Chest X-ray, PA view. Patient: 41 years old, sex F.
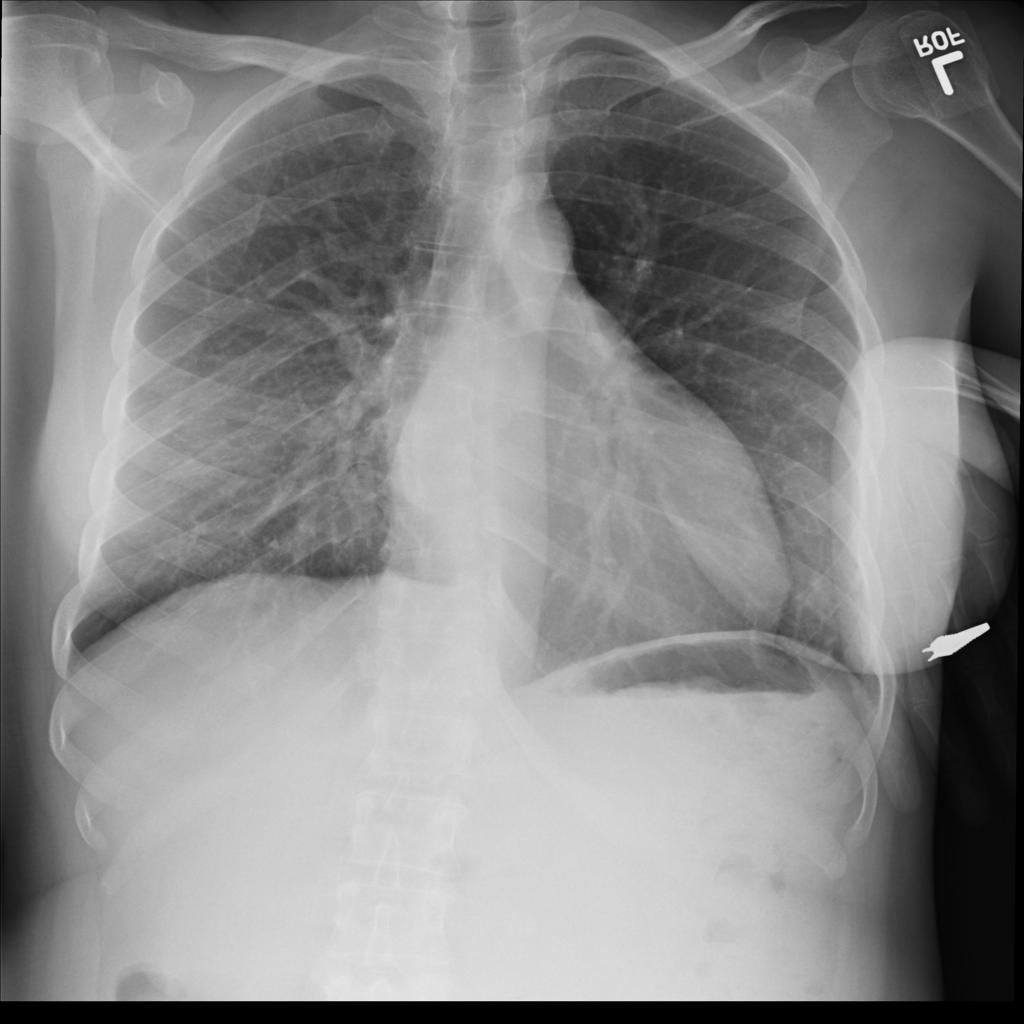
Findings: Cardiomegaly, Effusion